Field crop: tomato
Growth stage: 2
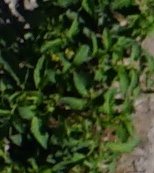
Species: tomato